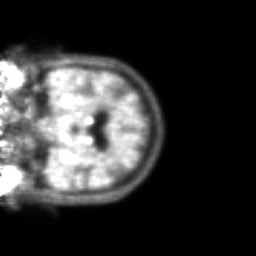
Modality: PET
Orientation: coronal
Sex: female
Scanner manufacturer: ge